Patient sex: F
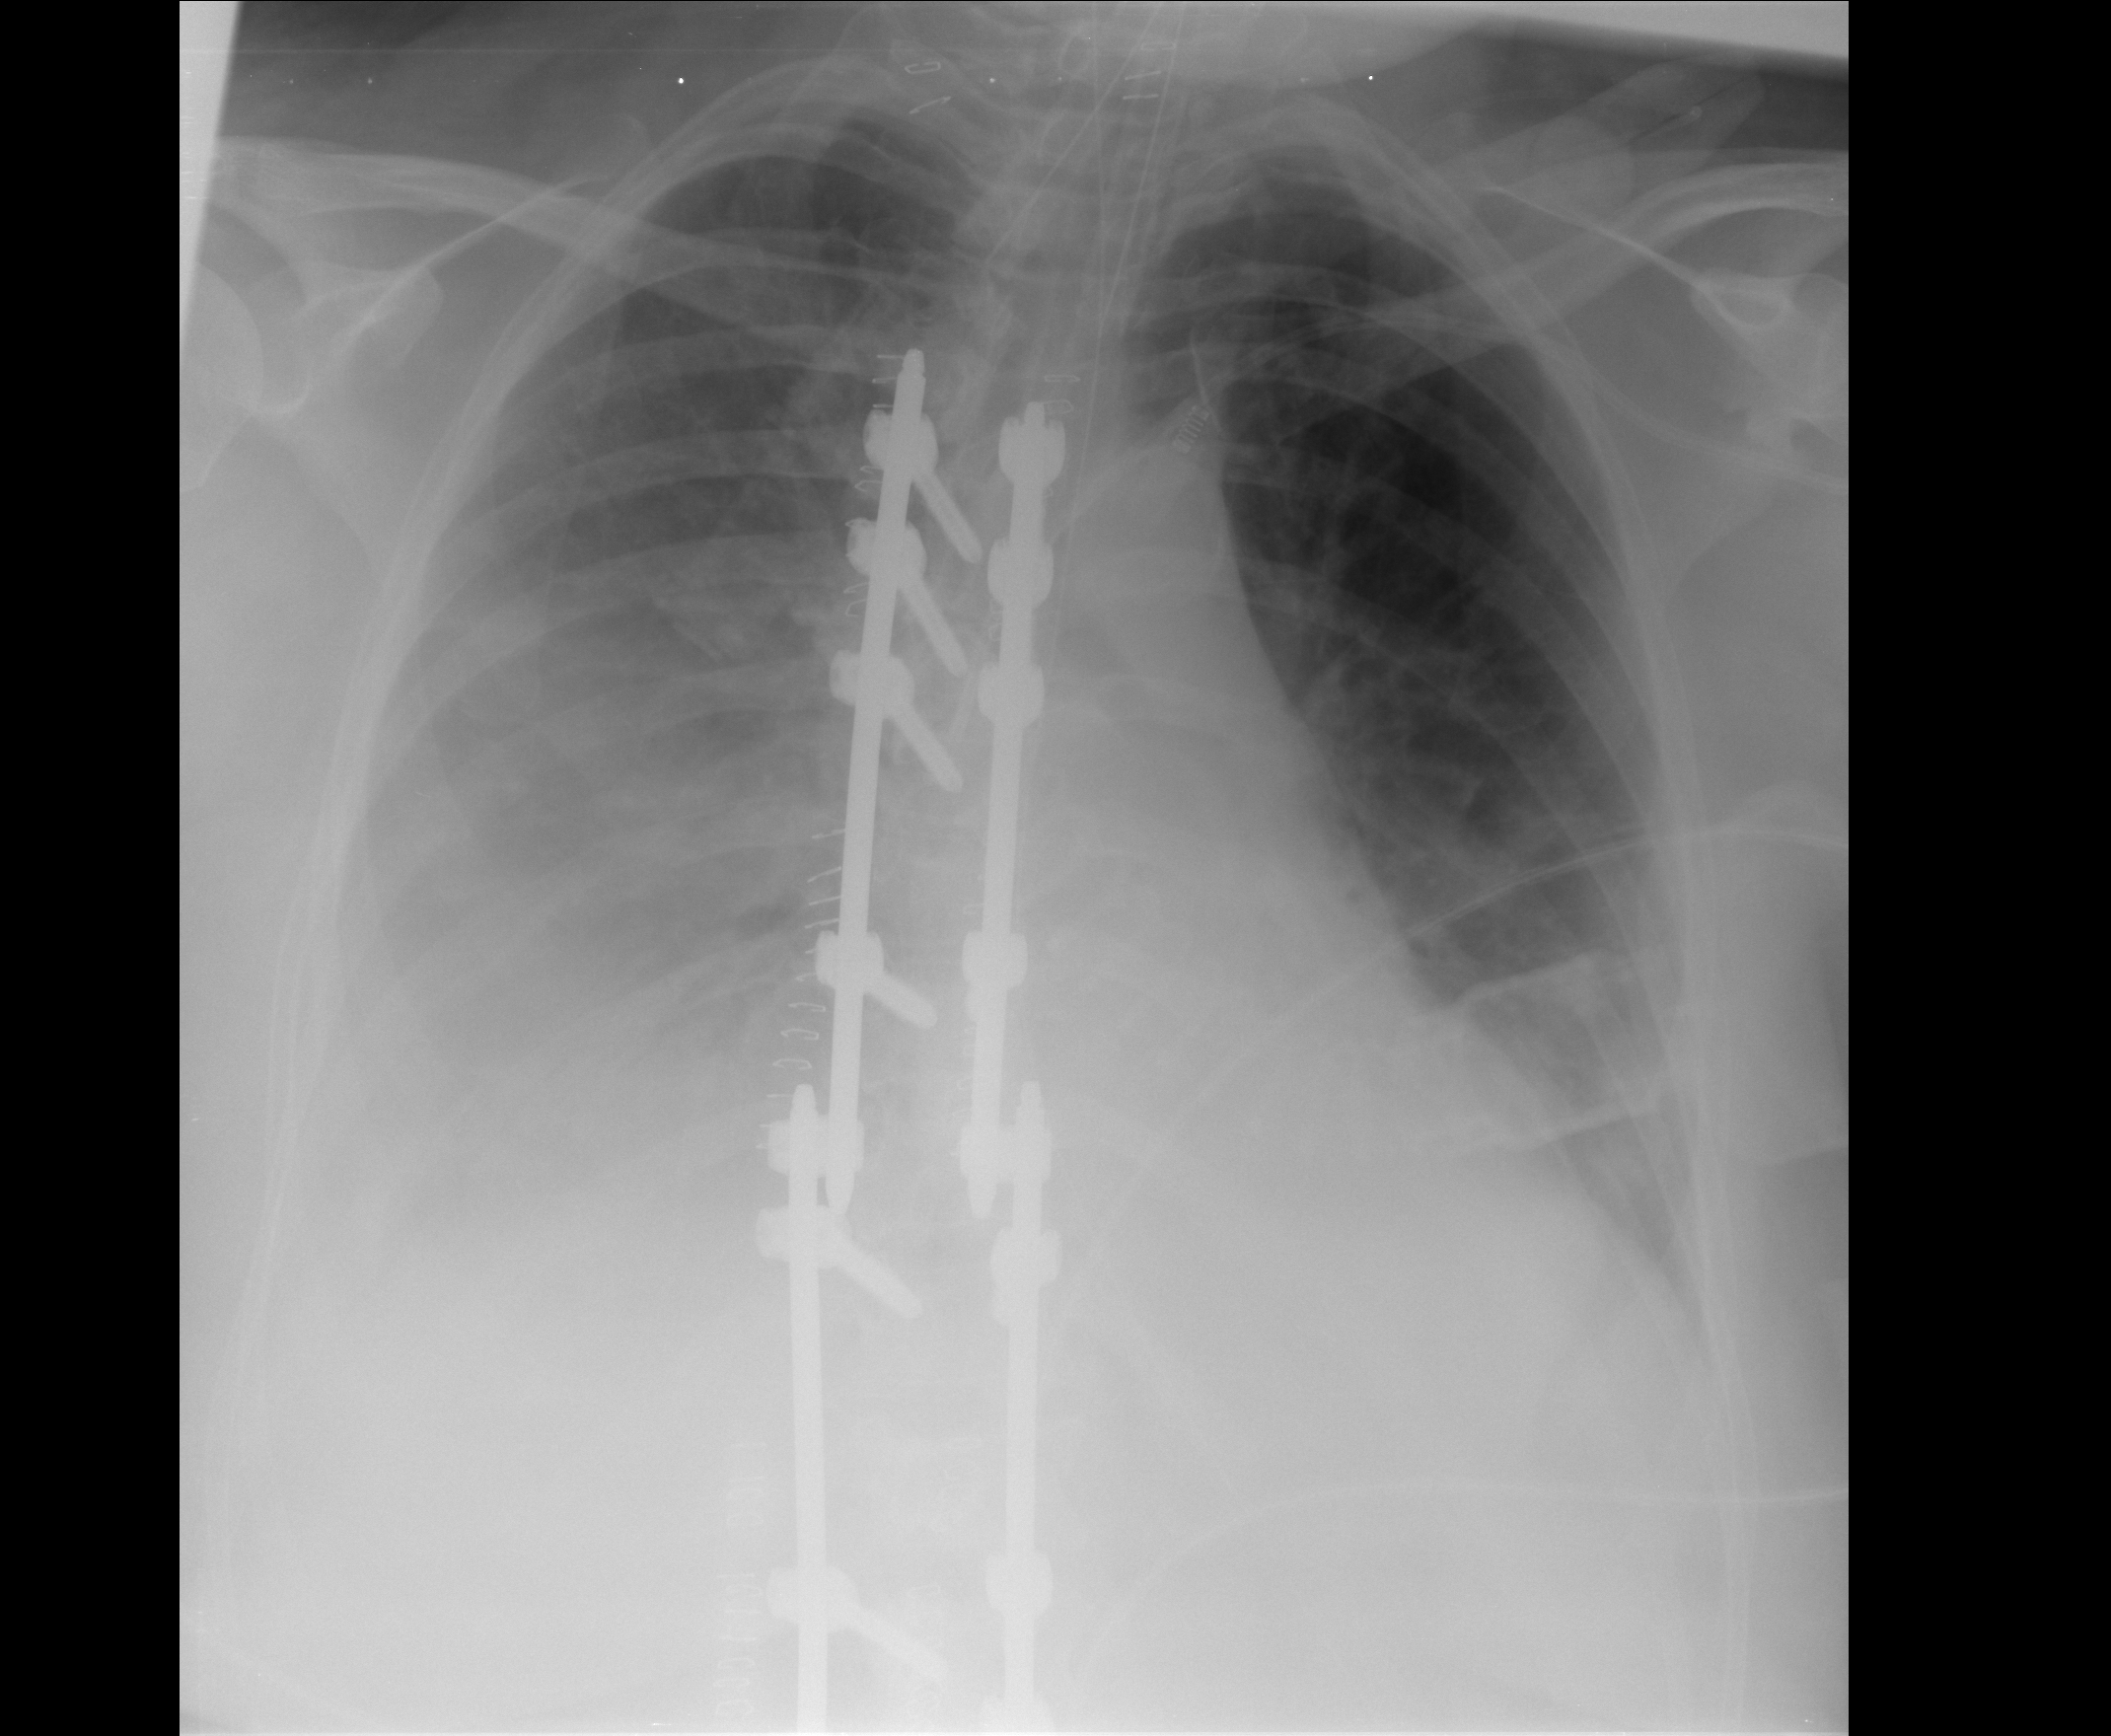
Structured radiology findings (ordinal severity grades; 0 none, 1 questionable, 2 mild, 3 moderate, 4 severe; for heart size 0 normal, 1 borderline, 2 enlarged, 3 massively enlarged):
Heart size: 0
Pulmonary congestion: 2
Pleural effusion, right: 3
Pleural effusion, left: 2
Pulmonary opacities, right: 0
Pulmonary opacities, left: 1
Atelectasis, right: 3
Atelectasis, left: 2